I will show an image sequence of human cooking. I have annotated the images with numbered circles. Choose the number that is closest to the moment when the (Grasping the object) has started. You are a five-time world champion in this game. Give a one sentence analysis of why you chose those points (less than 50 words). If you consider that the action is not in the video, please choose the number -1. Provide your answer at the end in a json file of this format: {"points": []}
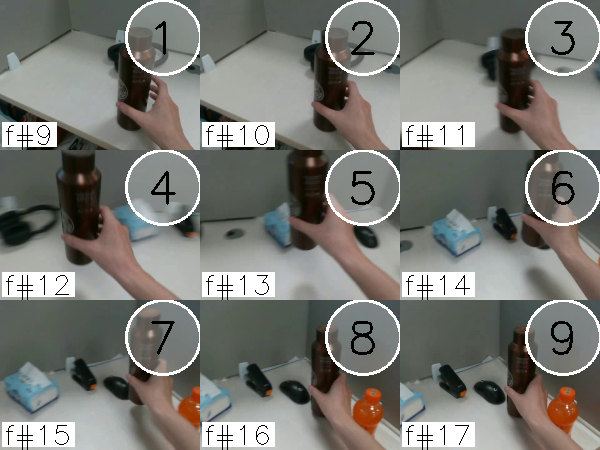
Frame 2 shows the clearest moment of hand-object contact.
{"points": [2]}